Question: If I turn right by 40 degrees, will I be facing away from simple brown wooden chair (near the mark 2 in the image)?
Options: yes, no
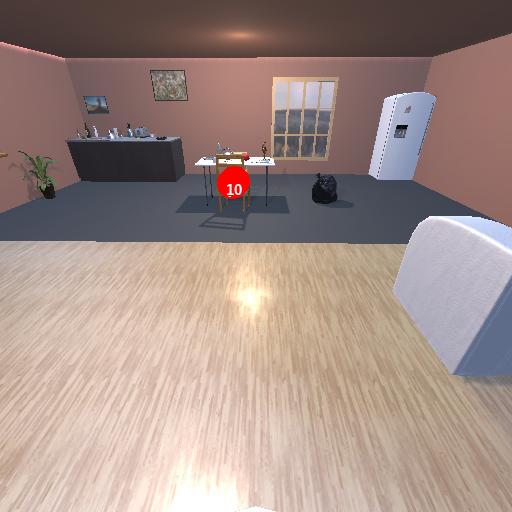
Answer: yes